Aerial crown-view tile of a tropical tree (Barro Colorado Island, Panama), acquired 20250317:
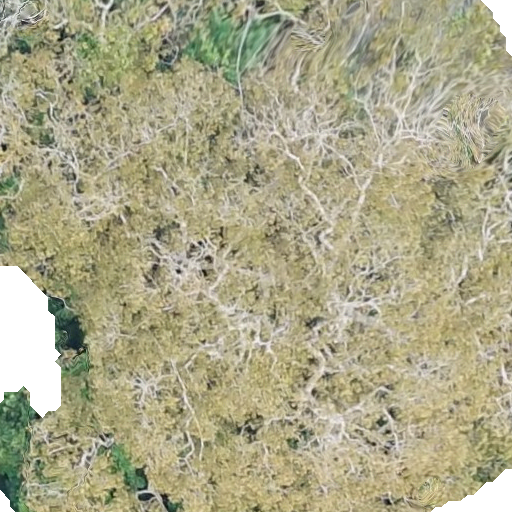
Species: Dipteryx oleifera
GBIF accepted scientific name: Dipteryx oleifera
Crown area: 604.409 m²